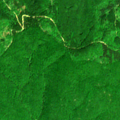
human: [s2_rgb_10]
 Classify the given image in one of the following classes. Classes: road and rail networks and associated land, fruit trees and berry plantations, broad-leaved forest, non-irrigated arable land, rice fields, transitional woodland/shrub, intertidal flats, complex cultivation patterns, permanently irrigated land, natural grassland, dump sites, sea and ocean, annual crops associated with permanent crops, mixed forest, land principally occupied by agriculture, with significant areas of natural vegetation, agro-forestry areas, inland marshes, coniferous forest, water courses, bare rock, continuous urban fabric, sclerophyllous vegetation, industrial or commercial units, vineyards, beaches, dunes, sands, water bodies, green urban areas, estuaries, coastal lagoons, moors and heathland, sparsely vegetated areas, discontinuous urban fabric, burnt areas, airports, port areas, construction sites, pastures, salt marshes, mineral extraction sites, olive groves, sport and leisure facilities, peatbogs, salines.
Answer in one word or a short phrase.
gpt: broad-leaved forest, mixed forest